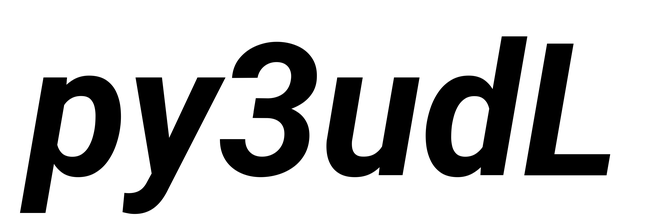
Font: Roboto-Italic_Bold_Italic